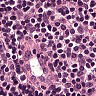
Metastatic tissue present: no